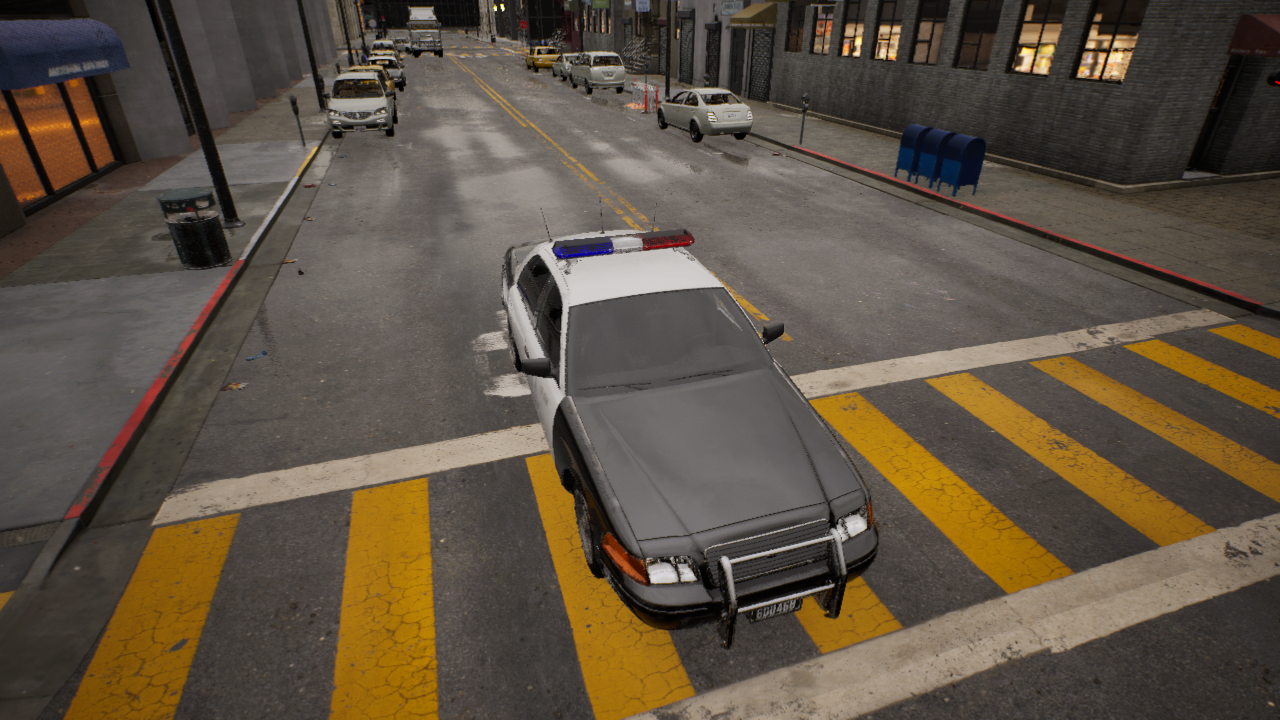
Venue: residential
Lighting: golden hour
Vehicle rig: sedan